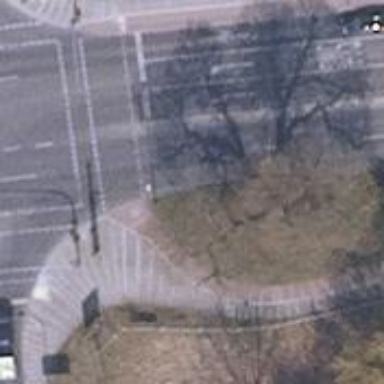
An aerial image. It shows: Road intersection controlled by traffic signals.